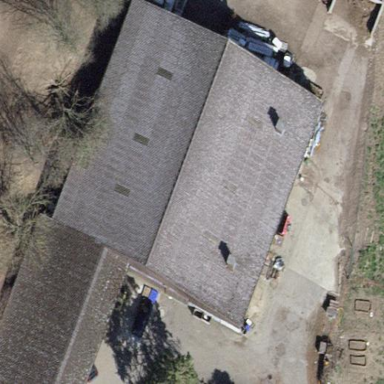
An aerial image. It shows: Building with tile roof.